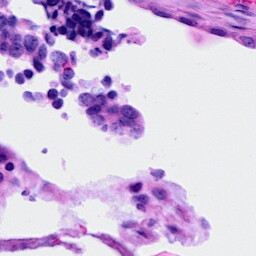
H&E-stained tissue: Ovarian